Question: I am working with textures in OpenGL and have came across a strange issue. Sometimes an image that's loaded in is pushed over to the right slightly. I will supply code and screen shots below.

'''
#include <gl/glew.h>
#include <gl/glut.h>
#include <windows.h>
#include <stdio.h>
#include <SOIL.h>
const int WINDOW_WIDTH = 1024;
const int WINDOW_HEIGHT = 512;
GLuint Tex;
GLuint Tex2;
GLuint LoadTexture( const char * filename, int w, int h )
{
GLuint texture;
int width, height;
unsigned char * data;
FILE * file;
file = fopen( filename, "rb" );
if ( file == NULL ) return 0;
width = w;
height = h;
data = (unsigned char *)malloc( width * height * 3);
fread( data, width * height * 3, 1, file );
fclose( file );
glGenTextures( 1, &texture );
glBindTexture( GL_TEXTURE_2D, texture );
glTexEnvf( GL_TEXTURE_ENV, GL_TEXTURE_ENV_MODE,GL_MODULATE );
glTexParameterf( GL_TEXTURE_2D, GL_TEXTURE_MIN_FILTER,GL_NEAREST );
glTexParameterf( GL_TEXTURE_2D, GL_TEXTURE_MAG_FILTER,GL_NEAREST );
glTexParameterf( GL_TEXTURE_2D, GL_TEXTURE_WRAP_S,GL_REPEAT );
glTexParameterf( GL_TEXTURE_2D, GL_TEXTURE_WRAP_T,GL_REPEAT );
gluBuild2DMipmaps( GL_TEXTURE_2D, 3, width, height,GL_RGB, GL_UNSIGNED_BYTE, data );
free( data );
return texture;
}
void Reshape( int width, int height )
{
glViewport( 0, 0, (GLsizei)width, (GLsizei)height );
glMatrixMode( GL_PROJECTION );
glLoadIdentity();
glOrtho( 0.0f, WINDOW_WIDTH, 0.0f, WINDOW_HEIGHT, 1.0f, 100.0f );
glMatrixMode( GL_MODELVIEW );
}
void lightInit( void )
{
GLfloat lightWhite[] = { 1.0f, 1.0f, 1.0f, 1.0f };
GLfloat lightBlack[] = { 0.0f, 0.0f, 0.0f, 1.0f };
GLfloat lightPos[] = { 0.0f, 0.0f, 0.0f, 1.0f };
glMaterialfv( GL_FRONT, GL_AMBIENT_AND_DIFFUSE, lightWhite );
glMaterialf( GL_FRONT, GL_SHININESS, 30 );
glLightfv( GL_LIGHT0, GL_AMBIENT, lightBlack );
glLightfv( GL_LIGHT0, GL_SPECULAR, lightWhite );
glLightfv( GL_LIGHT0, GL_DIFFUSE, lightWhite );
glLightfv( GL_LIGHT0, GL_POSITION, lightPos );
glEnable( GL_LIGHTING );
glEnable( GL_LIGHT0 );
glEnable( GL_COLOR_MATERIAL );
glEnable( GL_DEPTH_TEST );
}
void drawTexObj()
{
Tex = LoadTexture( "texture2.bmp", 1024, 512 );
if( Tex == 0 )
{
exit(0);
}
glEnable( GL_TEXTURE_2D );
glPushAttrib( GL_CURRENT_BIT );
glBegin( GL_QUADS );
glTexCoord2d( 0.0f, 0.0f );
glVertex2f( 0.0f, 0.0f );
glTexCoord2d( 0.0f, 1.0f );
glVertex2f( 0.0f, 512.0f );
glTexCoord2d( 1.0f, 1.0f );
glVertex2f( 1024.0f, 512.0f );
glTexCoord2d( 1.0f, 0.0f );
glVertex2f( 1024.0f, 0.0f );
glEnd();
glPopAttrib();
glDisable( GL_TEXTURE_2D );
glDeleteTextures( (GLsizei)1, &Tex );
}
void drawTexObj2()
{
Tex2 = LoadTexture( "texture.bmp", 1024, 512 );
if( Tex2 == 0 )
{
exit(0);
}
glEnable( GL_TEXTURE_2D );
glBegin( GL_QUADS );
glTexCoord2d( 0.0f, 0.0f );
glVertex2f( 0.0f, 0.0f );
glTexCoord2d( 0.0f, 1.0f );
glVertex2f( 0.0f, 256.0f );
glTexCoord2d( 1.0f, 1.0f );
glVertex2f( 512.0f, 256.0f );
glTexCoord2d( 1.0f, 0.0f );
glVertex2f( 512.0f, 0.0f );
glEnd();
glDisable( GL_TEXTURE_2D );
glDeleteTextures( (GLsizei)1, &Tex2 );
}
void Display()
{
glClearColor( 0.0f, 0.0f, 0.0f, 1.0f );
glClear( GL_COLOR_BUFFER_BIT | GL_DEPTH_BUFFER_BIT );
glLoadIdentity();
glTranslatef( 0.0f, 0.0f, -1.0f );
drawTexObj();
drawTexObj2();
glutSwapBuffers();
}
int main( int argc, char **argv )
{
glutInit( &argc, argv );
glutInitDisplayMode( GLUT_DOUBLE | GLUT_RGBA | GLUT_DEPTH );
glEnable( GL_DEPTH );
glutInitWindowPosition( 200, 100 );
glutInitWindowSize( 1024, 512 );
glutCreateWindow( "Texturing :D!" );
//lightInit();
glutDisplayFunc( Display );
glutIdleFunc( Display );
glutReshapeFunc( Reshape );
glutMainLoop();
}
'''
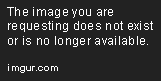
Answer: This looks like an issue with reading the file in the first place. BMP files are not simple neat arrays of pixel bytes, so you can't just read in width*height*3 bytes. You will see the image data in there, (assuming 24 bpp storage), but there is also header information which will push the pixel data over on the display. I'm surprised that the 2nd bitmap looks OK, although this might be coincidence that the header matches the image width.
A better solution would be to use the Gdi to load the images...
'''
GdiplusStartupInput lstartup_input;
GdiplusStartupOutput lstartup_output;
ULONG_PTR ltoken;
GdiplusStartup(&ltoken, &lstartup_input, &lstartup_output);
Bitmap *lbitmap;
lbitmap = new Bitmap(wszPath);
GdiplusShutdown(ltoken);
RGBQUAD *pBits = (RGBQUAD *) malloc(lbitmap->GetWidth() * lbitmap->GetHeight() * 4 * sizeof(BYTE));
lbitmapdata.Scan0 = pBits;
lbitmapdata.Width = lbitmap->GetWidth();
lbitmapdata.Height = lbitmap->GetHeight();
lbitmapdata.PixelFormat = PixelFormat32bppARGB;
lbitmapdata.Stride = lbitmap->GetWidth()*4;
Rect lrect(0,0,lbitmap->GetWidth(), lbitmap->GetHeight());
st = lbitmap->LockBits(&lrect, ImageLockModeUserInputBuf | ImageLockModeRead,
PixelFormat32bppARGB, &lbitmapdata);
ASSERT(st == Ok);
st = lbitmap->UnlockBits(&lbitmapdata); // Unlock straightaway, because we just want to extract the pixel data
ASSERT(st == Ok);
'''
This snipped uses 4 bytes per-pixel, as I use the alpha channel, but from there you should be able to convert it as you need it. Here's a code snippet to convert the BGRA to RGB. (You could change the pixel format for UnlockBits to PixelFormat24bppRGB, but you might still need to swap the colours about - try it and see.)
'''
BYTE *rgbBits = (malloc lbitmap->GetHeight() * lbitmap->GetWidth() * 3);
BYTE *rgbPtr = rgbBits;
pPixel = (RGBQUAD *)m_pBits;
for (li = 0; li < lbitmap->GetHeight() * lbitmap->GetWidth(); li++)
{
*(rgbPtr++) = pPixel->rgbRed;
*(rgbPtr++) = pPixel->rgbGreen;
*(rgbPtr++) = pPixel->rgbBlue;
pPixel++;
}
'''
(Note that I just pulled this code out of my project, so it might need some cleaning up. Let me know.)